Question: Im working on a project report for work and I'm trying to find a way to compare two lists of project codes i.e "123456" and see whether the 2nd list is missing any new values that would've been entered into the first list. The lists are thousands of records long and so far people have been doing it manually (it hurts me knowing this) so I'm trying to make it automatic.
What I have tried is using an Array with a Index(Match(CountIF))) formula but I just cant seem to get it working.

My problem is that when I get the array to fill with what i want I then can't get it to not duplicate values (I need it to check the masterlist so it doesnt output something more than once into the output list).
I've also tried to give it a go with other formulas - but the lists can be thousands of records long so I cant do a cell for cell match as the list would be huge (that or my excel knowledge isnt good enough to know the easy solution).
Any help would be hugely appreciated.
- -
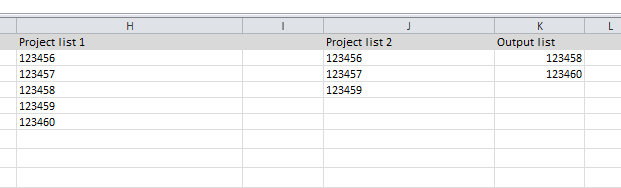
Answer: Here is one approach using VBA and arrays which is quicker than doing via the sheet. It checks each item in H to see it is present in J (and not the other way round). I assume that's what you want.
'''
Sub x()
Dim v1, v2, v3(), i As Long, j As Long
v1 = Range("H2", Range("H" & Rows.Count).End(xlUp)).Value
v2 = Range("J2", Range("J" & Rows.Count).End(xlUp)).Value
ReDim v3(1 To UBound(v1, 1))
For i = LBound(v1) To UBound(v1)
If IsError(Application.Match(v1(i, 1), v2, 0)) Then
j = j + 1
v3(j) = v1(i, 1)
End If
Next i
Range("K2").Resize(j) = Application.Transpose(v3)
End Sub
'''
Using an input box
'''
Sub x()
Dim v1, v2, v3(), i As Long, j As Long
v1 = Application.InputBox("First list", Type:=8)
v2 = Application.InputBox("Second list", Type:=8)
ReDim v3(1 To UBound(v1, 1))
For i = LBound(v1) To UBound(v1)
If IsError(Application.Match(v1(i, 1), v2, 0)) Then
j = j + 1
v3(j) = v1(i, 1)
End If
Next i
Range("K2").Resize(j) = Application.Transpose(v3)
End Sub
'''